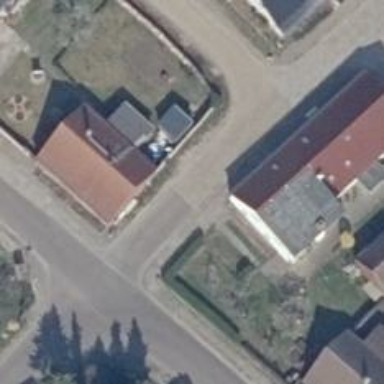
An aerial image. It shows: Residential road with sidewalk on the left side.